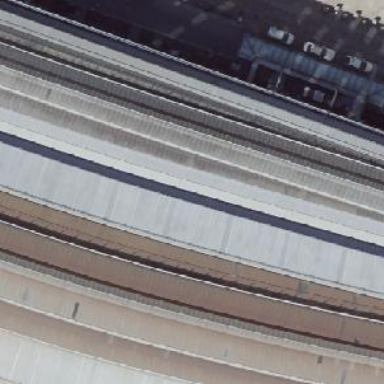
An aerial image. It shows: Viaduct bridge carrying electrified light rail track with ballastless construction.